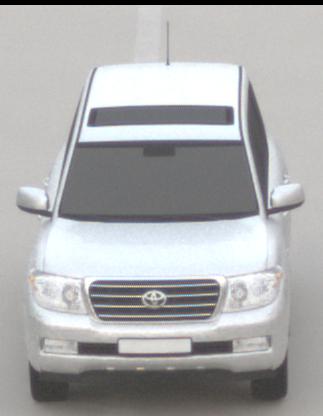
Make: Toyota
Model: Land Cruiser V8 4.7
Detailed model: Land Cruiser V8 (J20)
Model produced from: 2008/03
Model produced until: 2009/11
Doors: 5
Color: white
Road condition: dry road
Daytime: sunrise or sunset
Contrast: low contrast